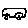
Label: car